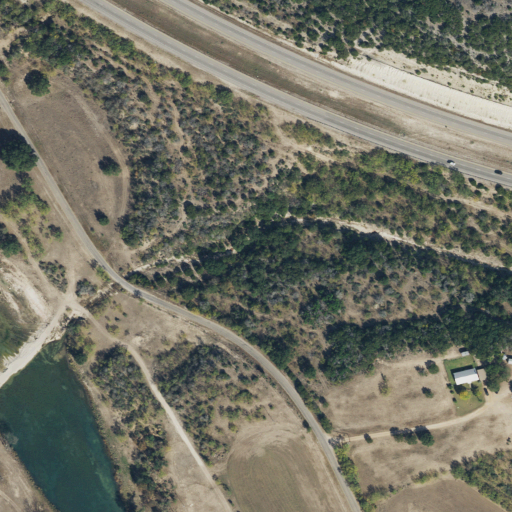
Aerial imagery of valley in Texas named Pole Hollow containing shrub, medium intensity development, open development, low intensity development, evergreen forest, open water, high intensity development, barren land, and woody wetlands